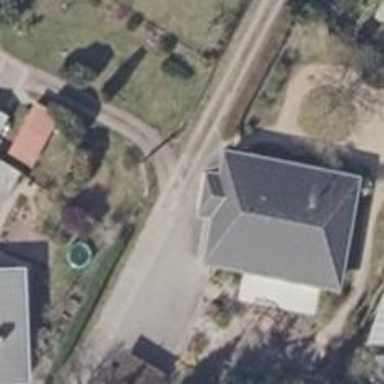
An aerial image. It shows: Residential road.